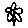
Label: flower